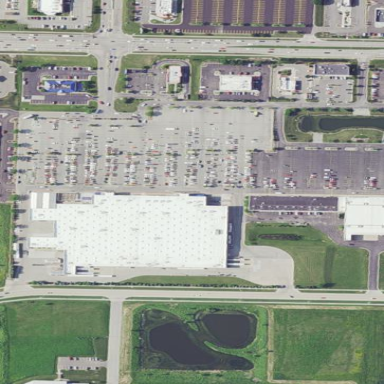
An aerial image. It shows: Retail area.